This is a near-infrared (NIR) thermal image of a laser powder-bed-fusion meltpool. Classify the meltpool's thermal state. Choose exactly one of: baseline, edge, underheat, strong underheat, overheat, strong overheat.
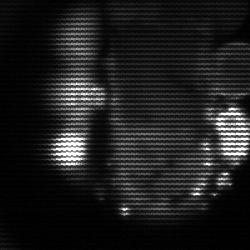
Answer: strong underheat